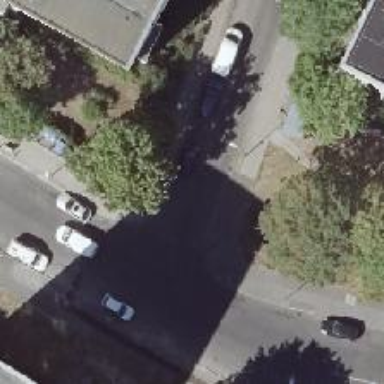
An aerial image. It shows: Residential road with asphalt surface. There are separate sidewalks on both sides. The parking lane on the left side is parallel to the road.